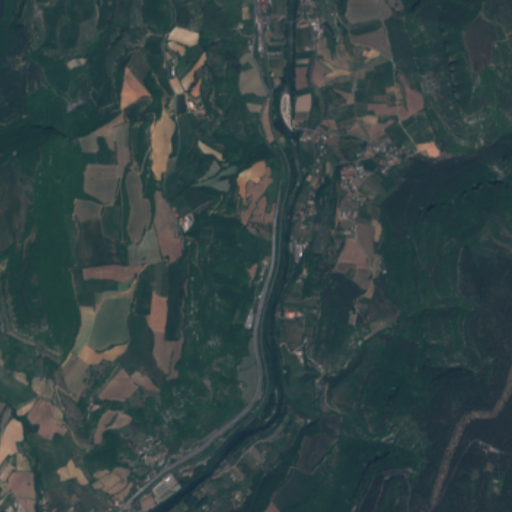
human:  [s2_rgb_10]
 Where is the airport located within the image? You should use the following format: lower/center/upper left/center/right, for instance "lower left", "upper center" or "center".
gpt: There is no airport in the image.